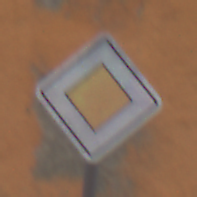
Verkehrszeichen: Vorfahrtsstrasse
Umgebung: Outdoor, Urban
Tageszeit: Midday
Wetter: Overcast
Licht: Natural
Jahreszeit: NotSpecified
Kontrast: LowContrast